Brain MRI, t1w sequence, axial 2D slice.
Patient: age 20, sex F, weight 90 kg, height 1.9 m
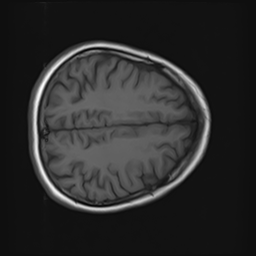